The image is an STFT spectrogram (time versus frequency) of a rolling-element bearing's vibration signal. Based on the visible evidence, which condition applies: normal, inner_race, outer_race, ball?
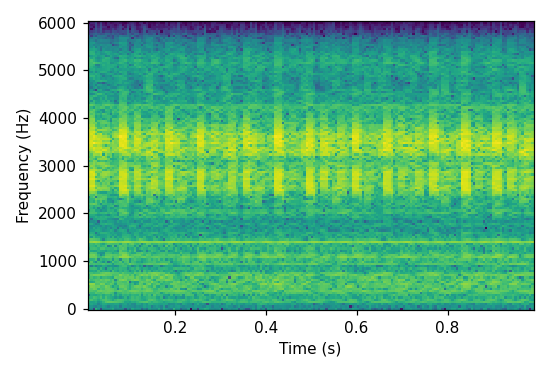
Answer: inner_race